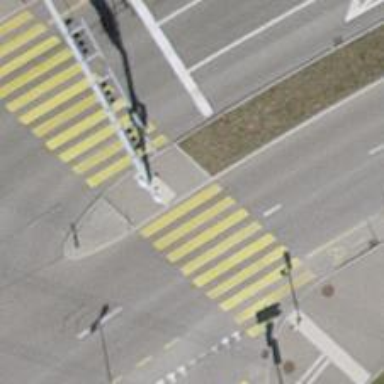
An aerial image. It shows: Crossing equipped with traffic signals. It is zebra crossing.